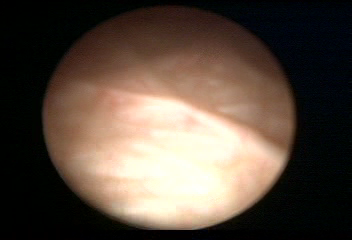
Modality: WLC
Class: Normal mucosa
Bladder cancer association: No